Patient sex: M
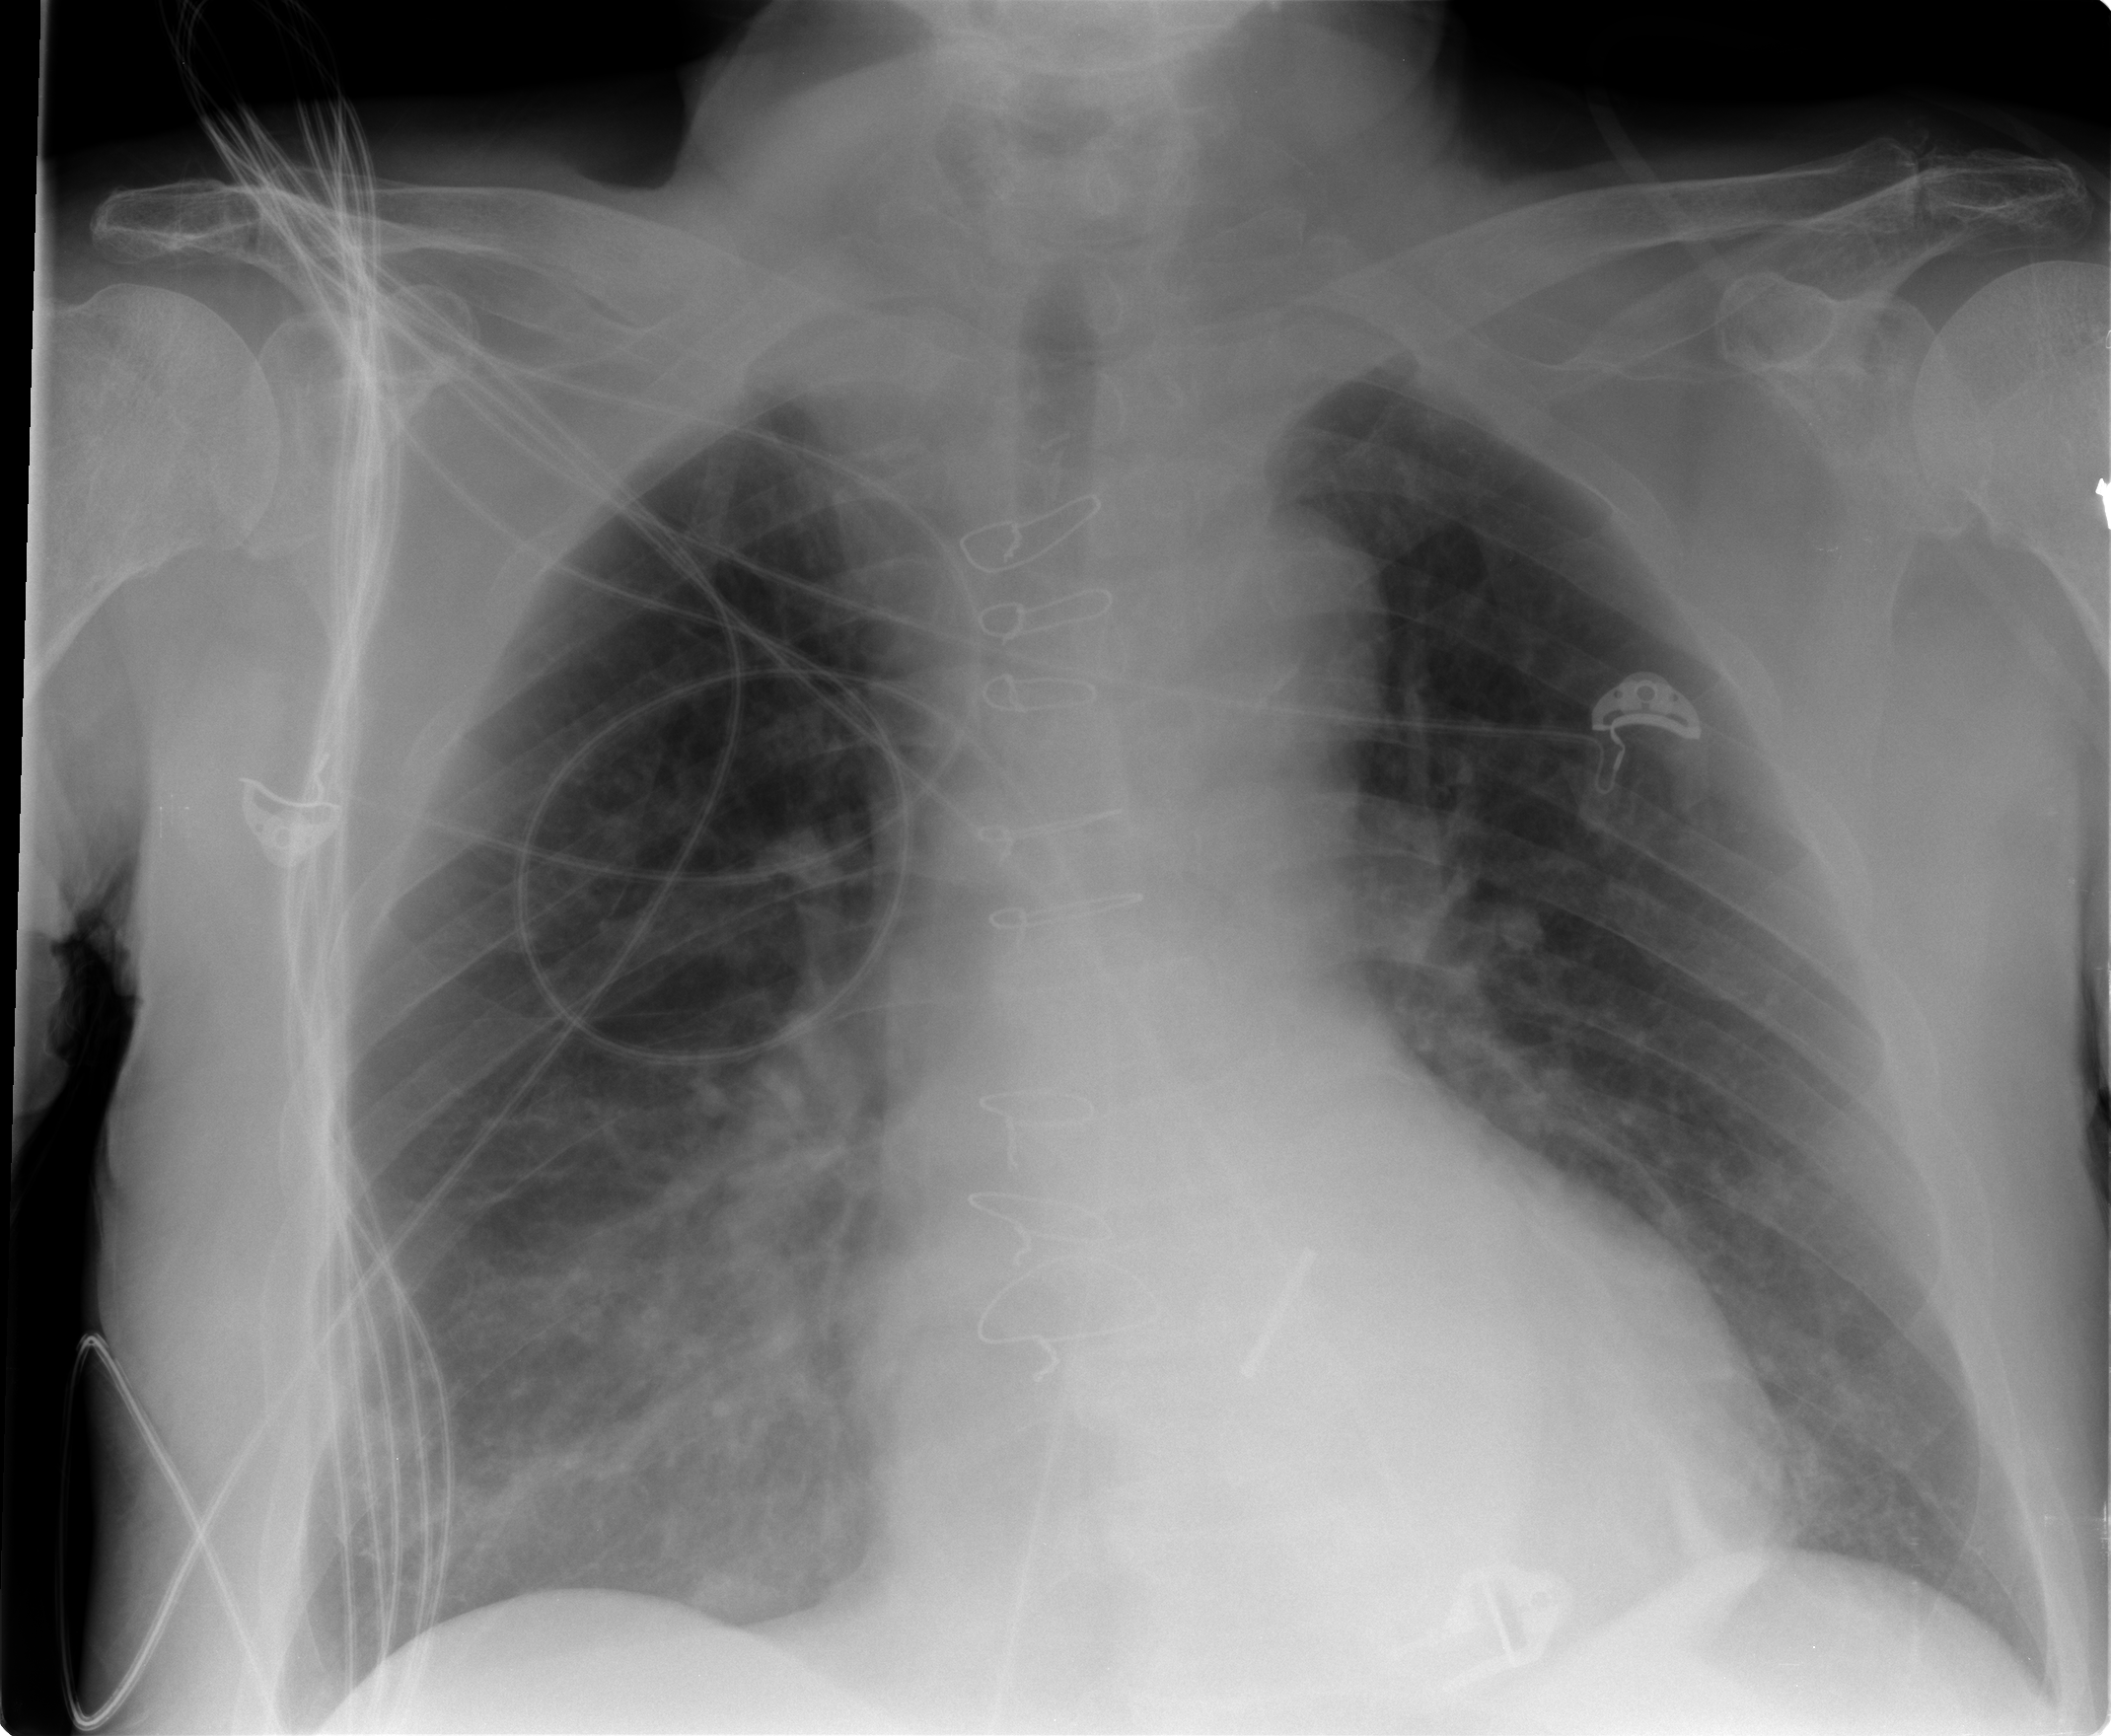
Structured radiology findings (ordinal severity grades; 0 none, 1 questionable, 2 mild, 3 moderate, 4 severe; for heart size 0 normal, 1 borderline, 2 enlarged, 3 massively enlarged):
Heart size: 0
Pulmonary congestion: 1
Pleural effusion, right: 1
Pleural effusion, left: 0
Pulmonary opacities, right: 0
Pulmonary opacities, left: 1
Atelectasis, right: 1
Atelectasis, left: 2